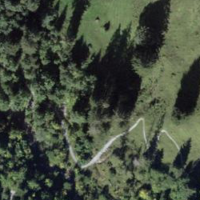
EUNIS habitat code: 24
Species observed at this site:
Dactylorhiza maculata
Caltha palustris
Erebia aethiops
Gymnadenia conopsea